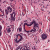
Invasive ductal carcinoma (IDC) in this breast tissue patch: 0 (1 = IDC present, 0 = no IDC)